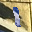
Label: 1